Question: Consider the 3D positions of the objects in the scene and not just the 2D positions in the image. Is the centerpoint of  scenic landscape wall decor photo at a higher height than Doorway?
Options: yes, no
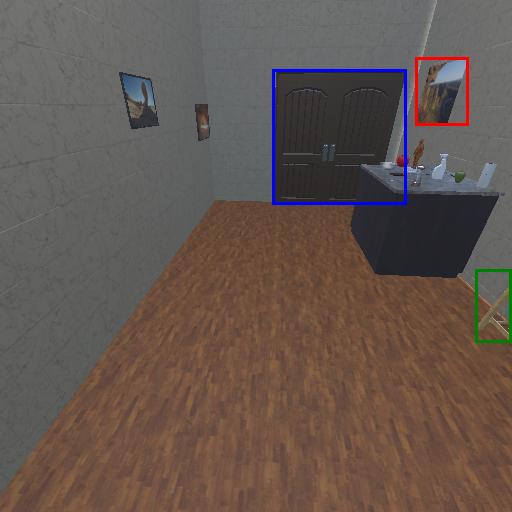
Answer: yes